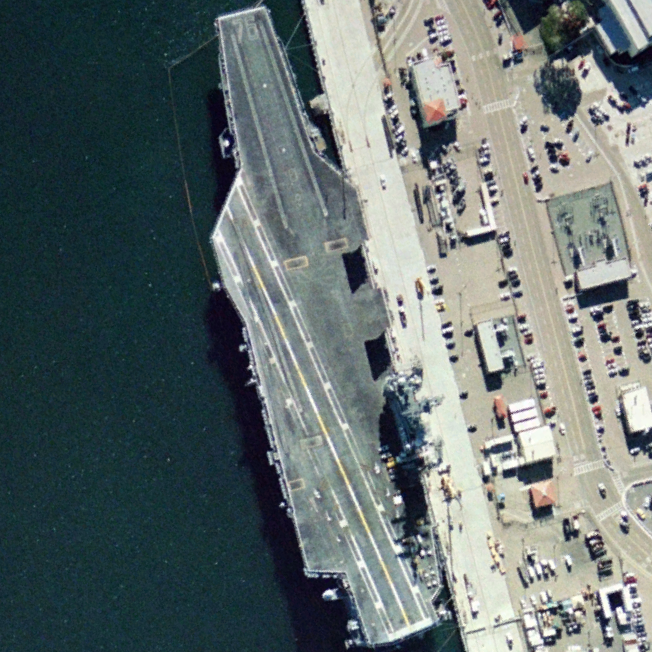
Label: Nimitz-class_aircraft_carrier